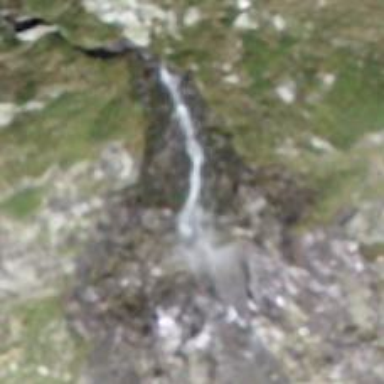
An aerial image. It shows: Beautiful waterfall.